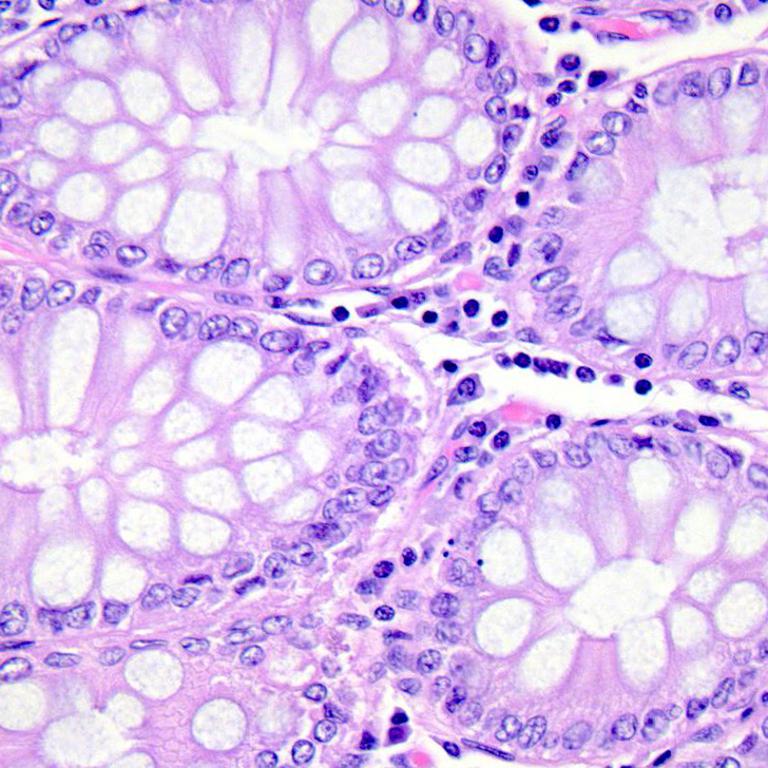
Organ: colon
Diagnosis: benign